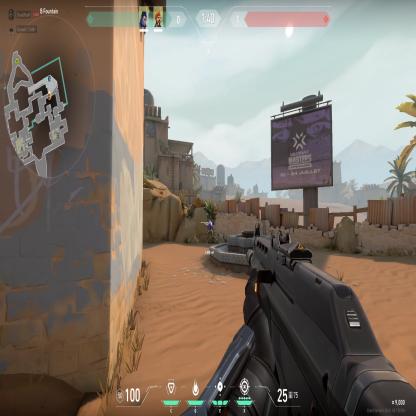
Label: teammate